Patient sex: M
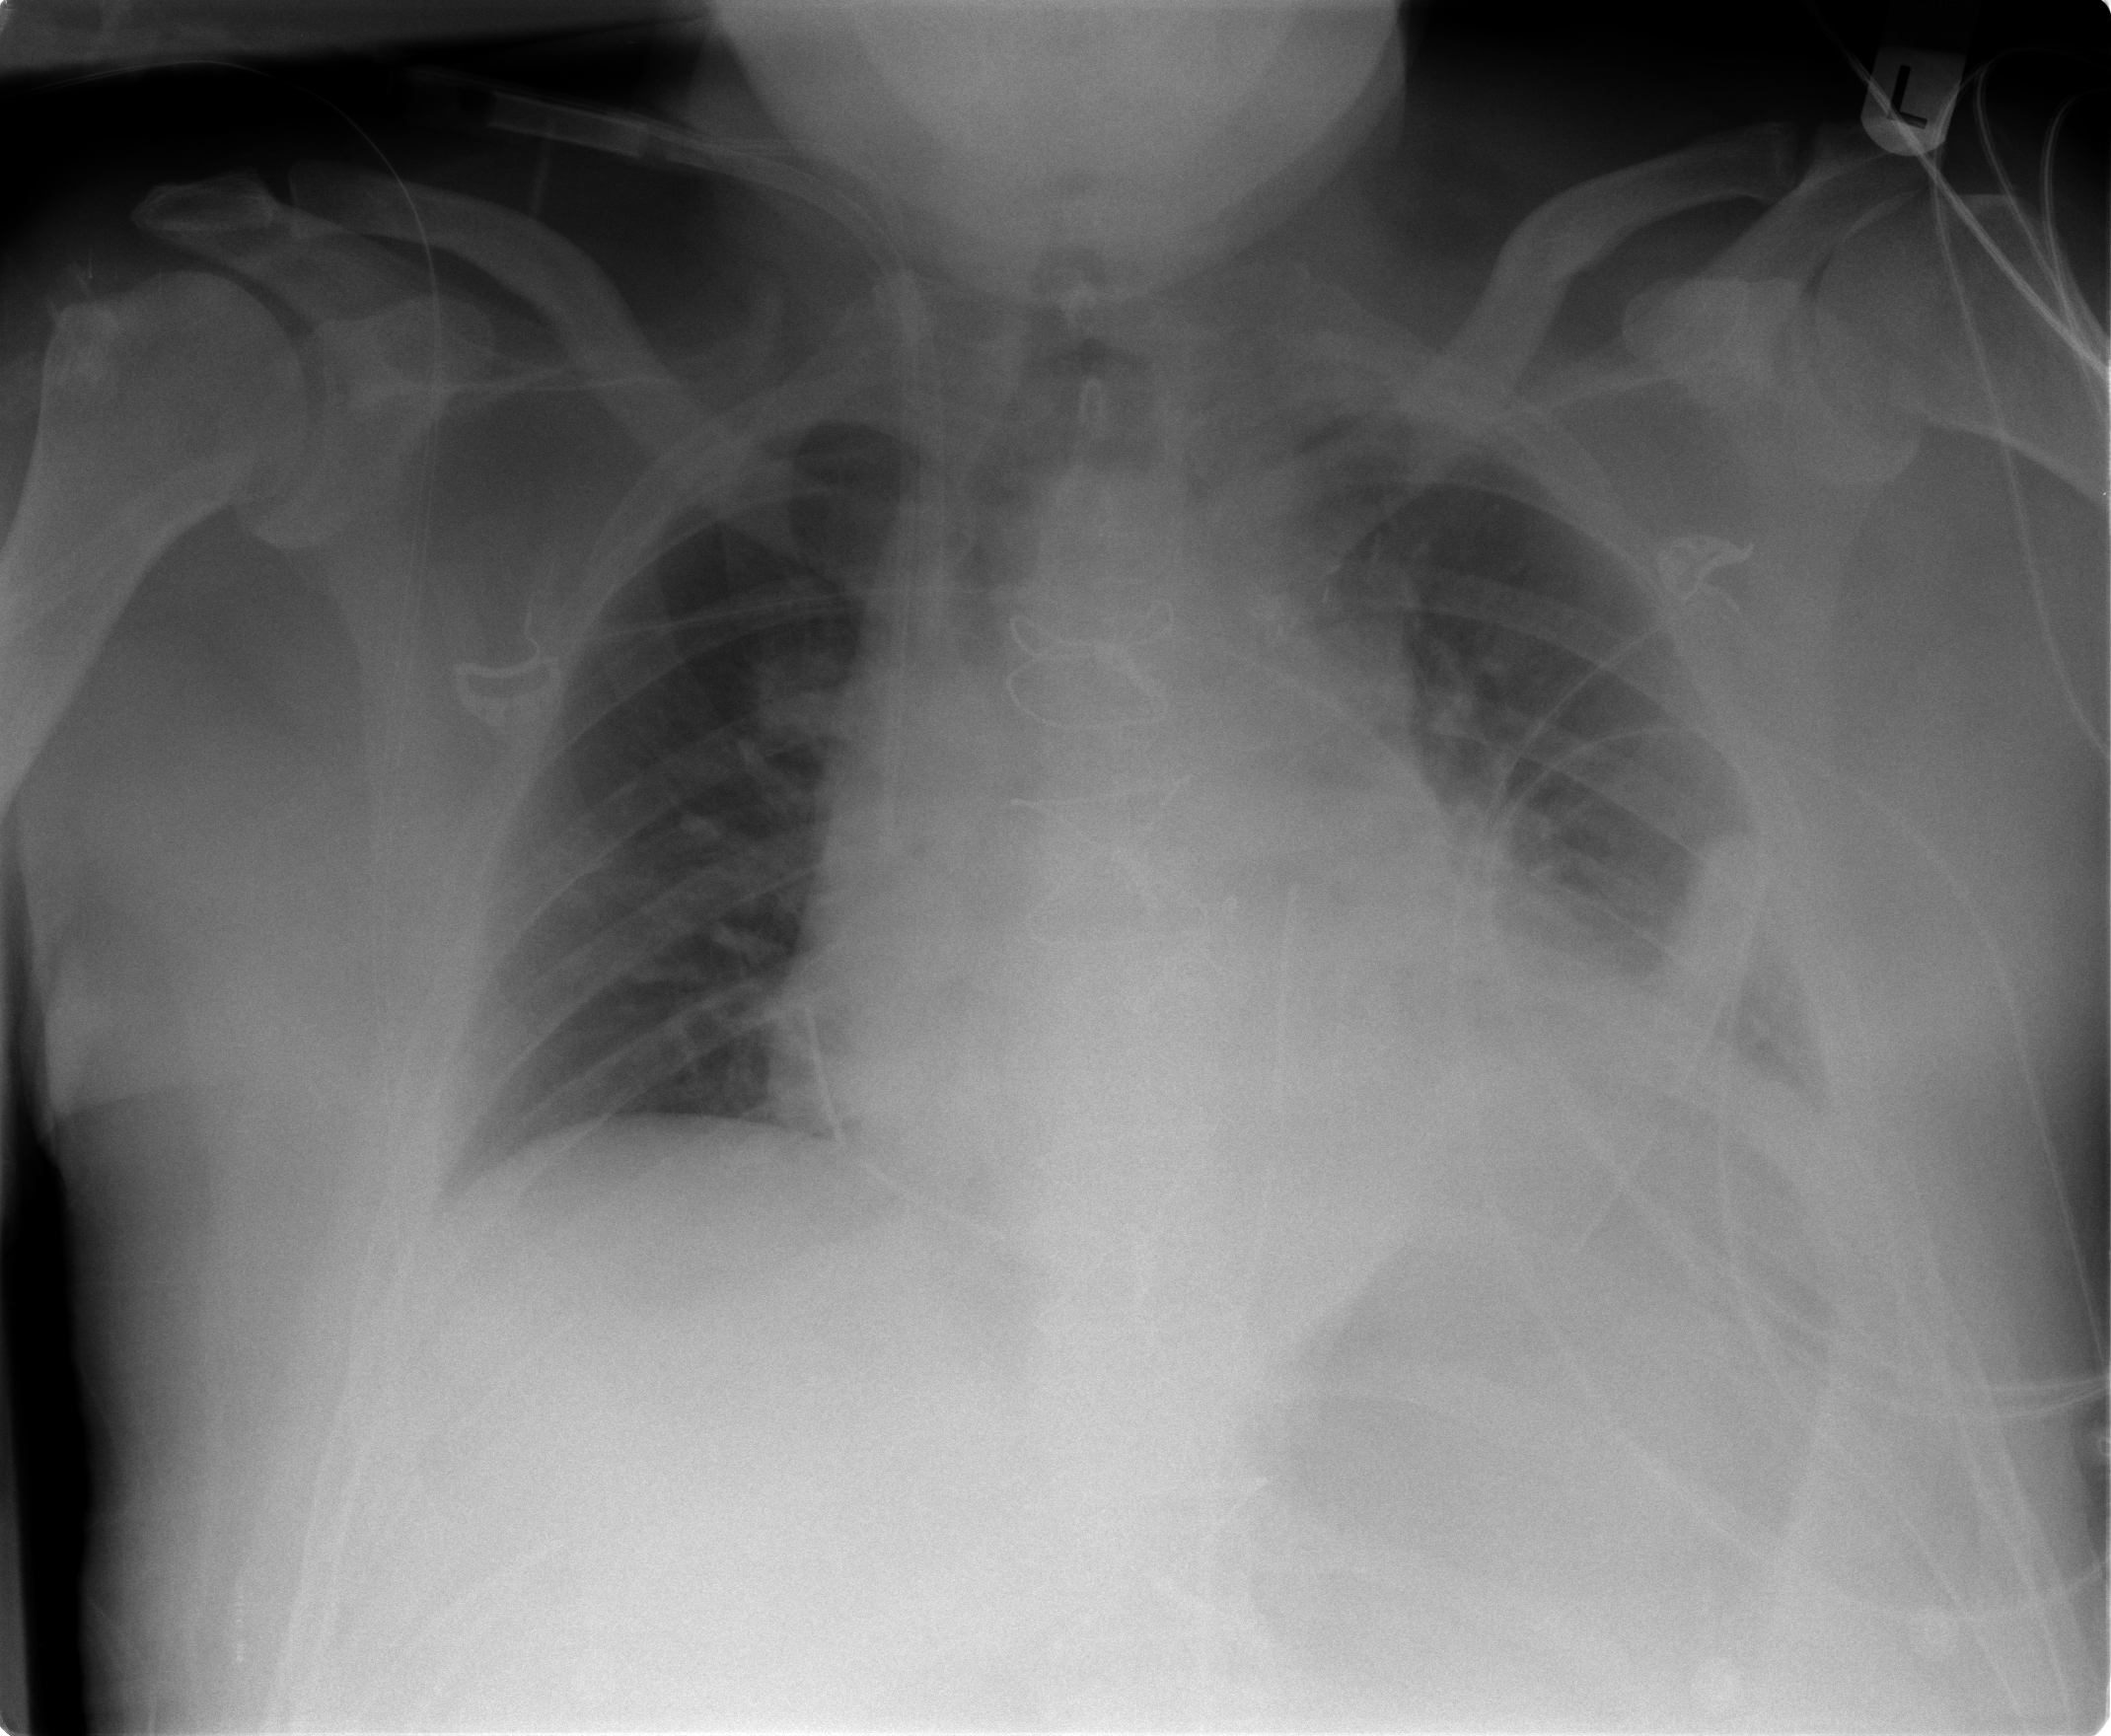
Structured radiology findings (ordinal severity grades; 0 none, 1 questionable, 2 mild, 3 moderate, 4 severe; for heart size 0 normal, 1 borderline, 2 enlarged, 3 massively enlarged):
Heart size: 1
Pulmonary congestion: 0
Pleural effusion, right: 0
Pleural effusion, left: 1
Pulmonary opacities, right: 0
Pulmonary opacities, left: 0
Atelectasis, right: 0
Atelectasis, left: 0